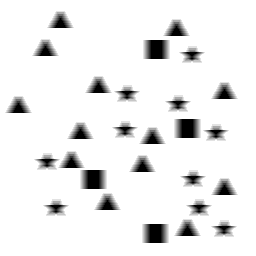
Squares: 4
Triangles: 13
Stars: 10
Total shapes: 27